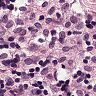
Metastatic tissue present: no